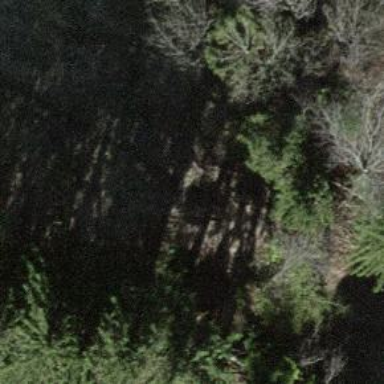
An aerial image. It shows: Forest area.